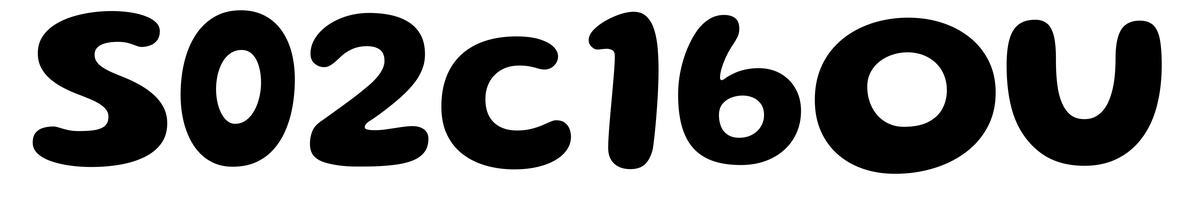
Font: Gluten_SemiBold